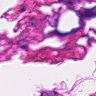
Metastatic tissue present: no